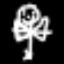
Label: angel